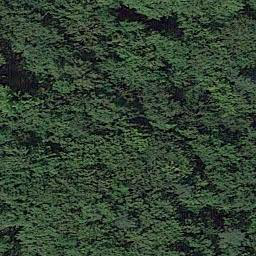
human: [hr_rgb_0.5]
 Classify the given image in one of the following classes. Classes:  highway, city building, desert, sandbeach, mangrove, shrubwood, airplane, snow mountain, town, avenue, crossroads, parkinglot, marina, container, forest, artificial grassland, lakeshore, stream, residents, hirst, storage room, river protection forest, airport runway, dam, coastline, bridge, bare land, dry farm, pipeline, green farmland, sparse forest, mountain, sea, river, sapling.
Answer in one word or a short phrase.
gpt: forest